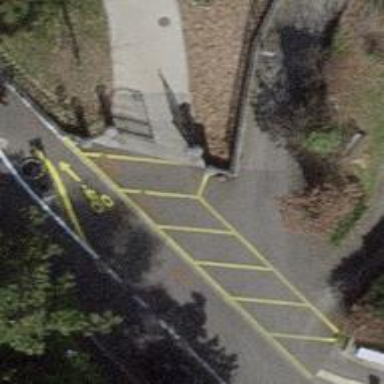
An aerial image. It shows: Entrance with barrier.